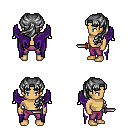
a pixel art fantasy rpg character, male body template, human, tanned skin, purple wings, magenta pants, gray princess hairstyle, dagger, four views (front, back, left, right), 2x2 character sprite sheet, small pixel art, hard edges, no anti-aliasing